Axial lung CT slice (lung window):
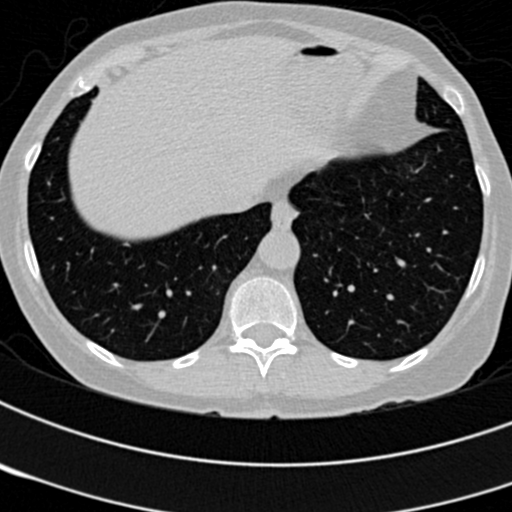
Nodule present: no